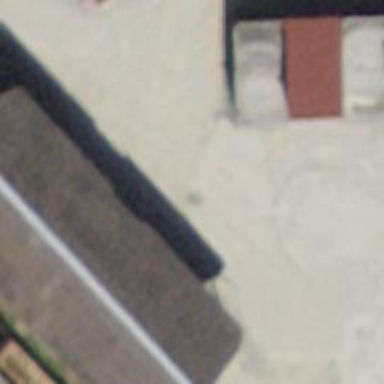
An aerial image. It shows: View of roof of building.